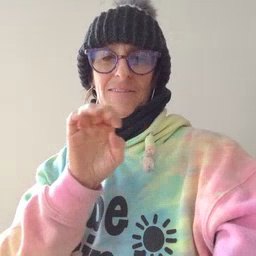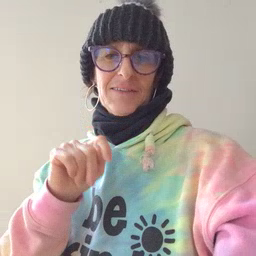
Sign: feet